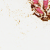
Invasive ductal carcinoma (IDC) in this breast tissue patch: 0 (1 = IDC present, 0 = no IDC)